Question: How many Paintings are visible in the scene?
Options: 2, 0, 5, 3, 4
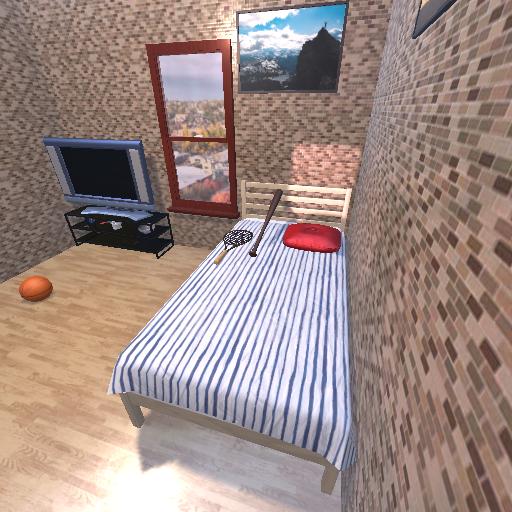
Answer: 2